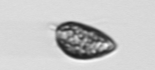
Label: Prorocentrum_triestinum